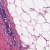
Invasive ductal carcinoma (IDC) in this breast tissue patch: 0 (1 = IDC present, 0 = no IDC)